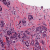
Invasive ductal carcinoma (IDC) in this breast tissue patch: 1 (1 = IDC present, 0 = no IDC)